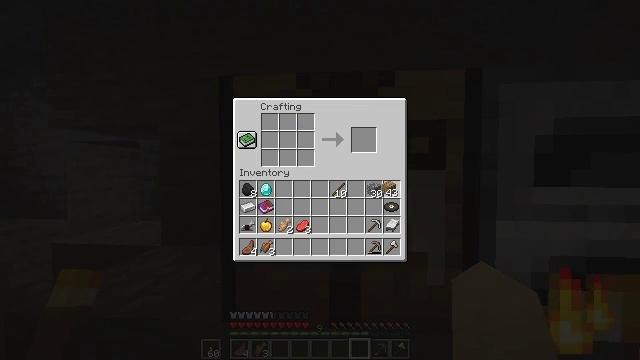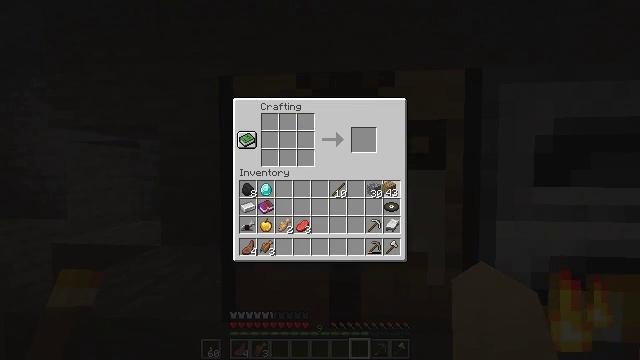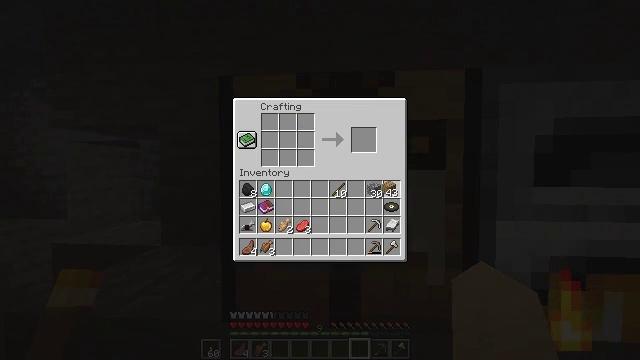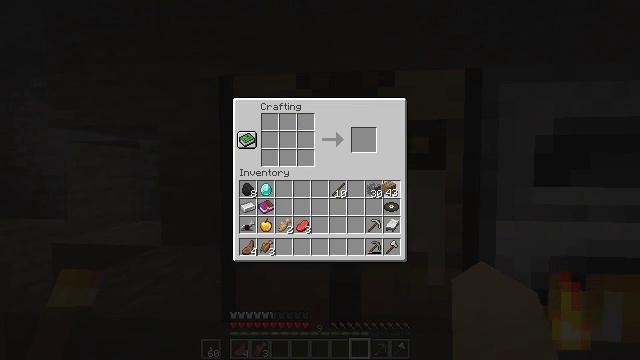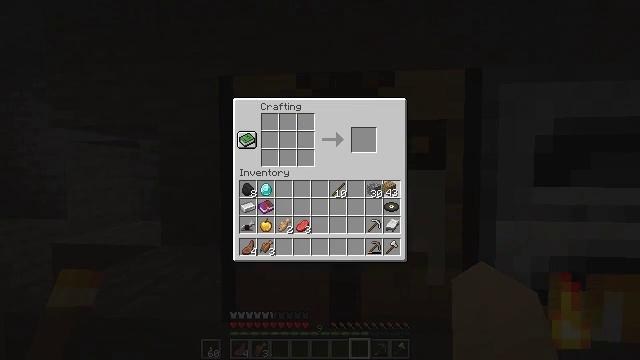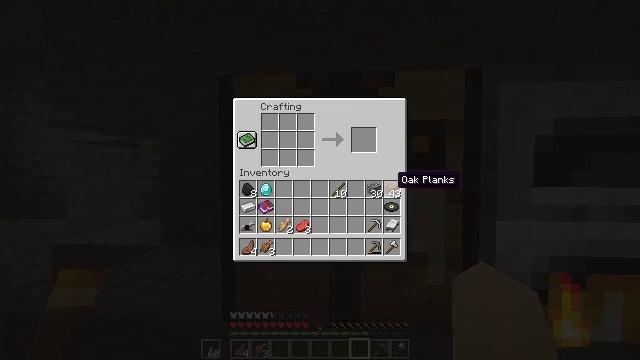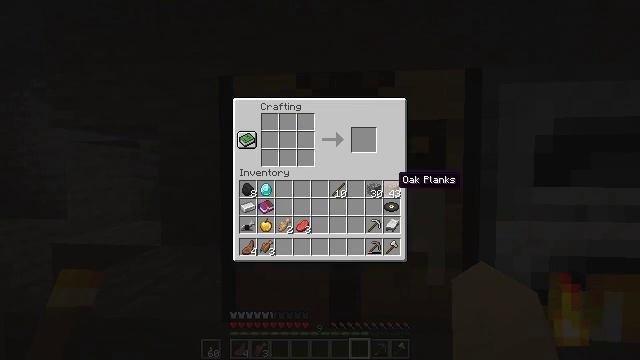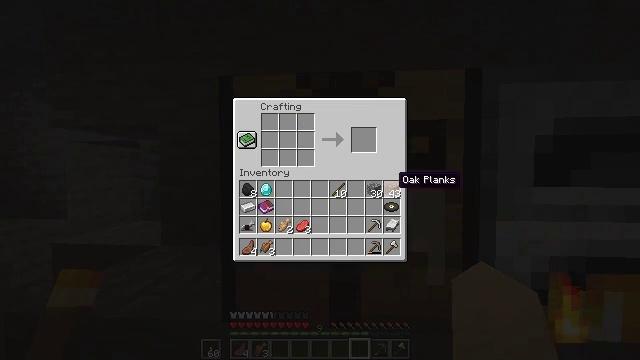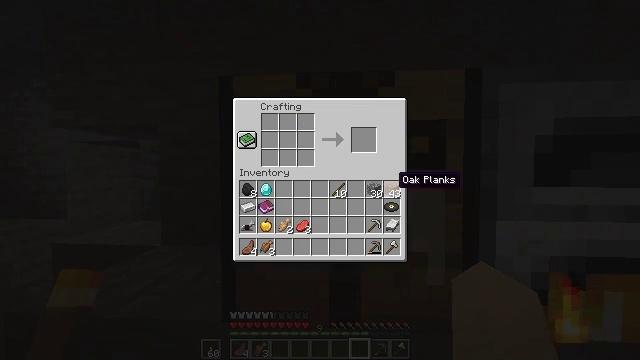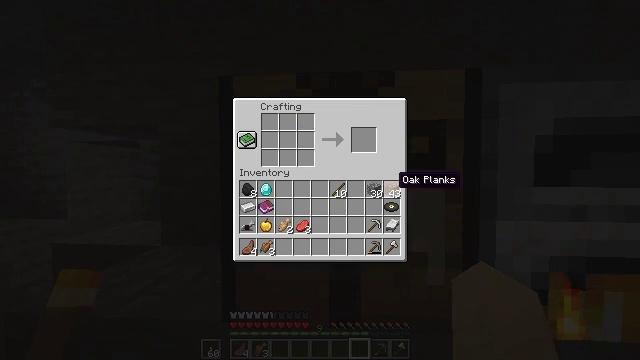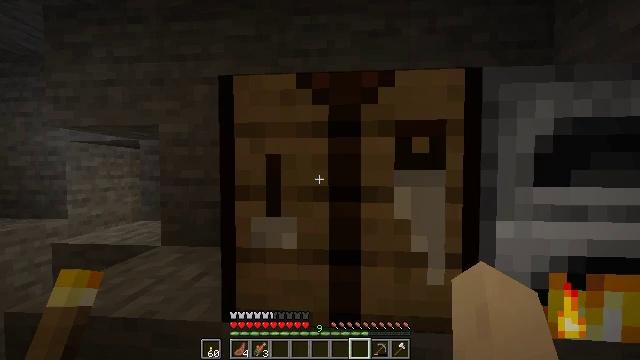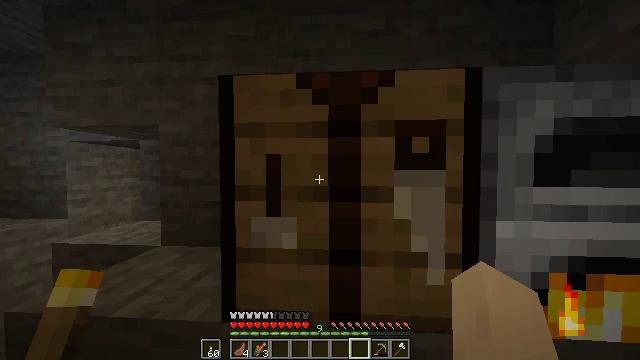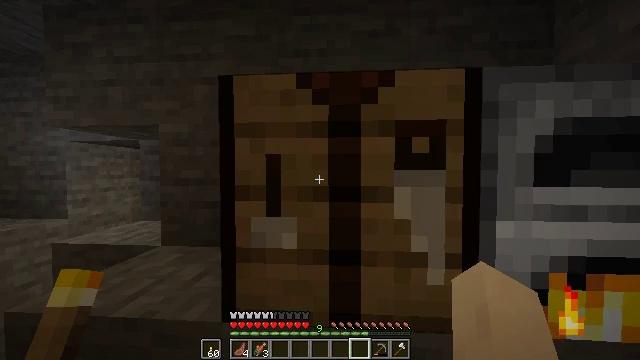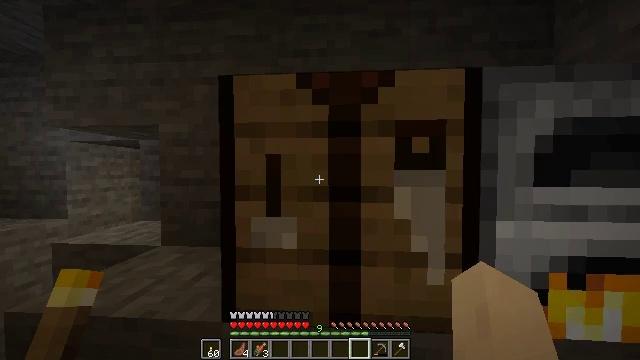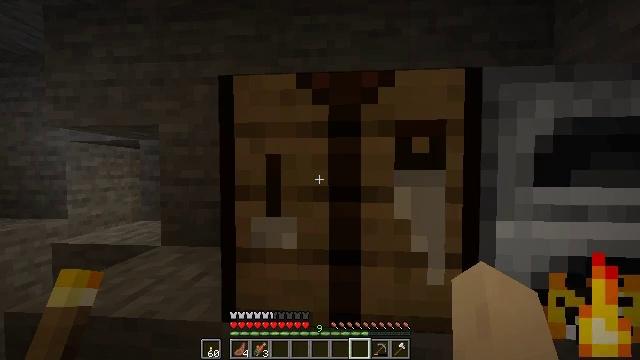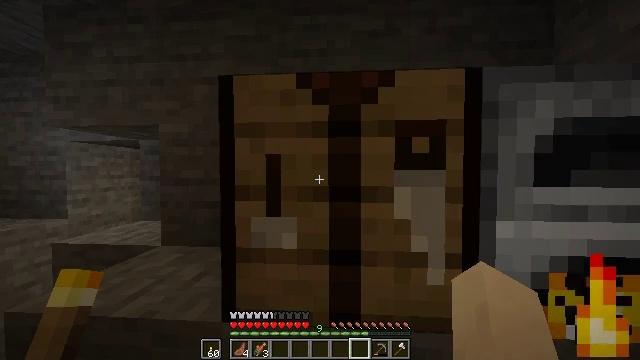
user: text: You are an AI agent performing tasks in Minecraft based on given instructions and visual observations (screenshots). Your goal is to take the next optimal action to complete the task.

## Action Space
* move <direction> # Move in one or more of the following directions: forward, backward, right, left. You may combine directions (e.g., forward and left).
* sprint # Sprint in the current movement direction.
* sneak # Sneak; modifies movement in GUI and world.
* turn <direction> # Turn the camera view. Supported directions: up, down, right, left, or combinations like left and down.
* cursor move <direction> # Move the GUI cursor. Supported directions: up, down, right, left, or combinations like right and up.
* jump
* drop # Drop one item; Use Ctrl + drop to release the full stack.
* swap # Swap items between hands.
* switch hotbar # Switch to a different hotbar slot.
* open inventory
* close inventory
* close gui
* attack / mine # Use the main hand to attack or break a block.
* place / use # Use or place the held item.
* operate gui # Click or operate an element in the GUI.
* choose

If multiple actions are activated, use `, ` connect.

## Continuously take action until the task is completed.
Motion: motion action
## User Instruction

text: Interact with the furnace to cook salmon.
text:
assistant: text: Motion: no_op
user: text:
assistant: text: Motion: operate gui
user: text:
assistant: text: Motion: operate gui
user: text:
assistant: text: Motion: operate gui
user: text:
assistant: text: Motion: no_op
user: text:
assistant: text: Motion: no_op
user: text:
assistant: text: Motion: no_op
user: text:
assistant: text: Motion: no_op
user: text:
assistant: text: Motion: no_op
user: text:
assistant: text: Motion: no_op
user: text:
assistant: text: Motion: close gui
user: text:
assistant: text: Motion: open inventory
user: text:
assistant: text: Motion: no_op
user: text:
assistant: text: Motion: no_op
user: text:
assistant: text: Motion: no_op
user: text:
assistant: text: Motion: no_op
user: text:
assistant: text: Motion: no_op
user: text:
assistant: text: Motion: no_op
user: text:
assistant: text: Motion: move right
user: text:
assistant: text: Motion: move right, turn right and down
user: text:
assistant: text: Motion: move right, turn right and down
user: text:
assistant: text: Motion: move right, turn right and down, use / place
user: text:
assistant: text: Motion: move forward and move right, turn left and down, use / place
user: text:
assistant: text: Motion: move forward, turn down, use / place
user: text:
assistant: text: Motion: turn right and down
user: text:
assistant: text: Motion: turn left
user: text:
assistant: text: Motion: no_op
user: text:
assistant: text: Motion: no_op
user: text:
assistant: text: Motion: no_op
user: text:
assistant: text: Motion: no_op